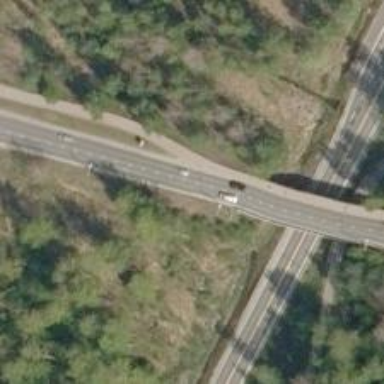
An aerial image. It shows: Secondary road with asphalt surface passing over bridge.